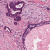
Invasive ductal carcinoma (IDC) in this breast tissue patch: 1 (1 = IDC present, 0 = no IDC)